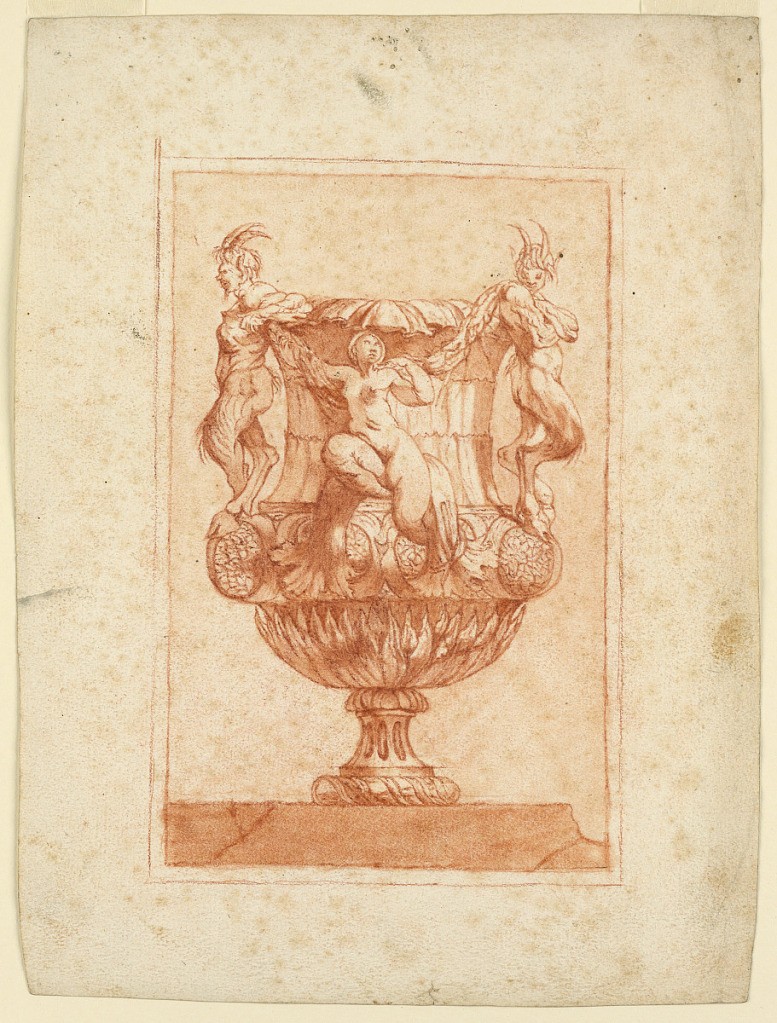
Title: Design for a Vase
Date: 1730–1760
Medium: Red crayon on paper
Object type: Drawing
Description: Elevation of a vase decorated with two male satyrs and a female figure. Vase stands on a cracked marble ground.